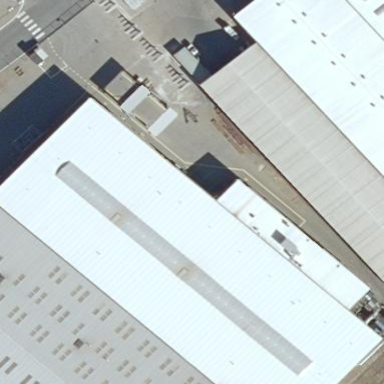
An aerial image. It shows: Industrial building.